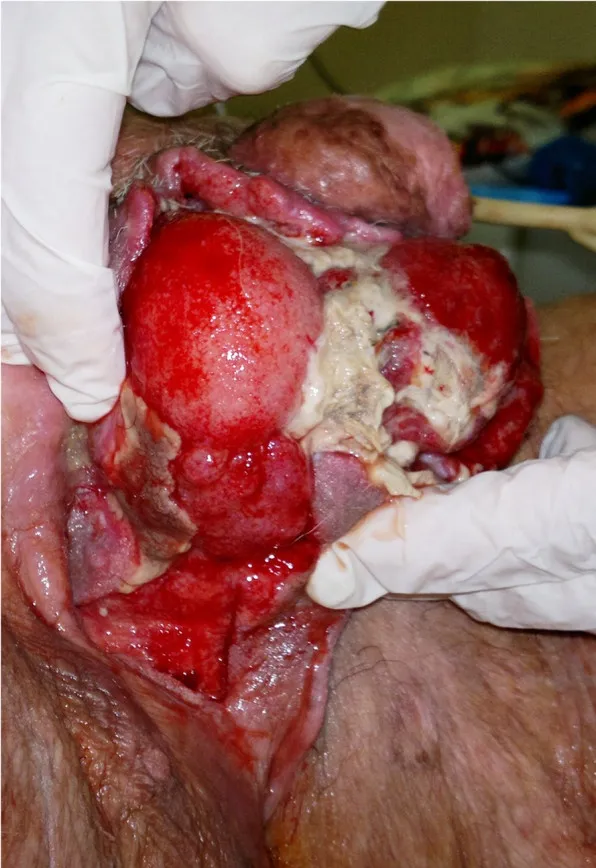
Total exposure of the testes after scrotal debridement.
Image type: medical_photograph (other_medical_photograph)